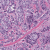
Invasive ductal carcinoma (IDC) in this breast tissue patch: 1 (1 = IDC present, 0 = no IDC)